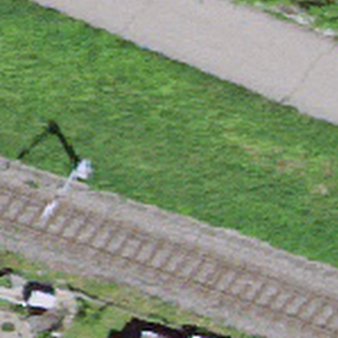
Label: other